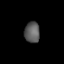
Tissue: lung
Cell type: Epithelial cells
Senescence score: 0.1758
Nuclear area (px): 309
Mean DAPI intensity: 91.634